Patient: sex M, age 36
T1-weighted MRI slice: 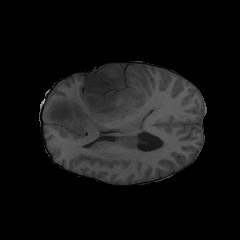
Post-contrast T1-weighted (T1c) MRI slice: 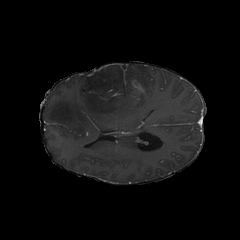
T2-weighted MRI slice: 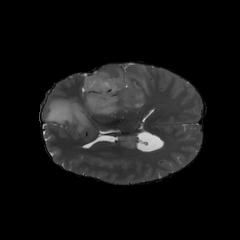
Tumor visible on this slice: yes
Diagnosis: Glioblastoma, IDH-wildtype
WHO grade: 4